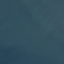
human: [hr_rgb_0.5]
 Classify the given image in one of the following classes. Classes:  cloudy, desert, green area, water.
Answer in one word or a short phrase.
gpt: water